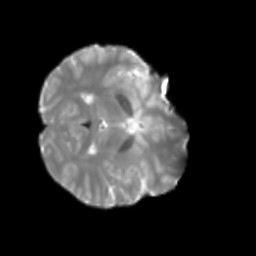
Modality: T2w
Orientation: axial
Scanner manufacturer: siemens
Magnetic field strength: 3 T
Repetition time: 4 s
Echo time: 0.0594 s